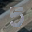
Label: 5